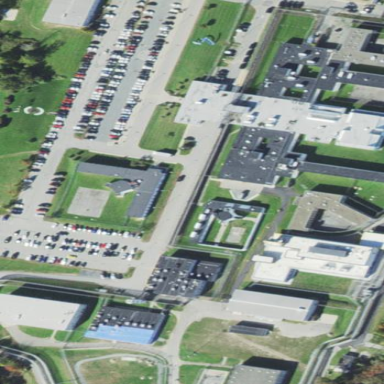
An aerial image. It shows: Prison.